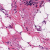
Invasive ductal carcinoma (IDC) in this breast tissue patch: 0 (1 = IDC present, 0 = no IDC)